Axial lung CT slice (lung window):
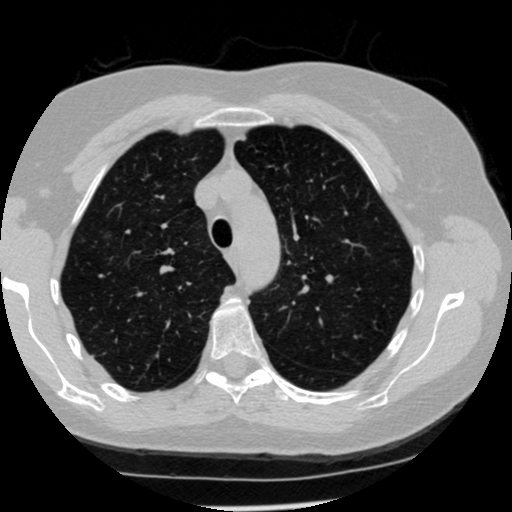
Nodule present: no